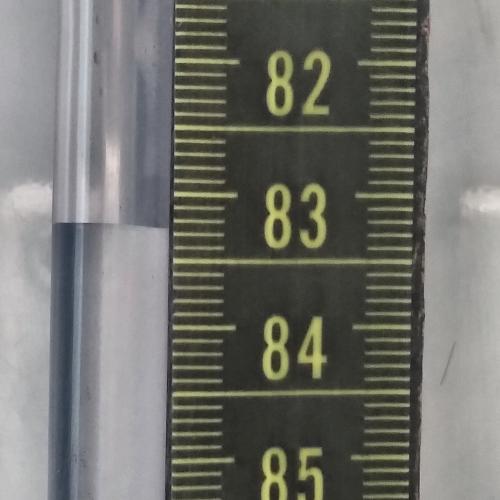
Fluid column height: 83.3 cm